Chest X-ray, AP view. Patient: 56 years old, sex M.
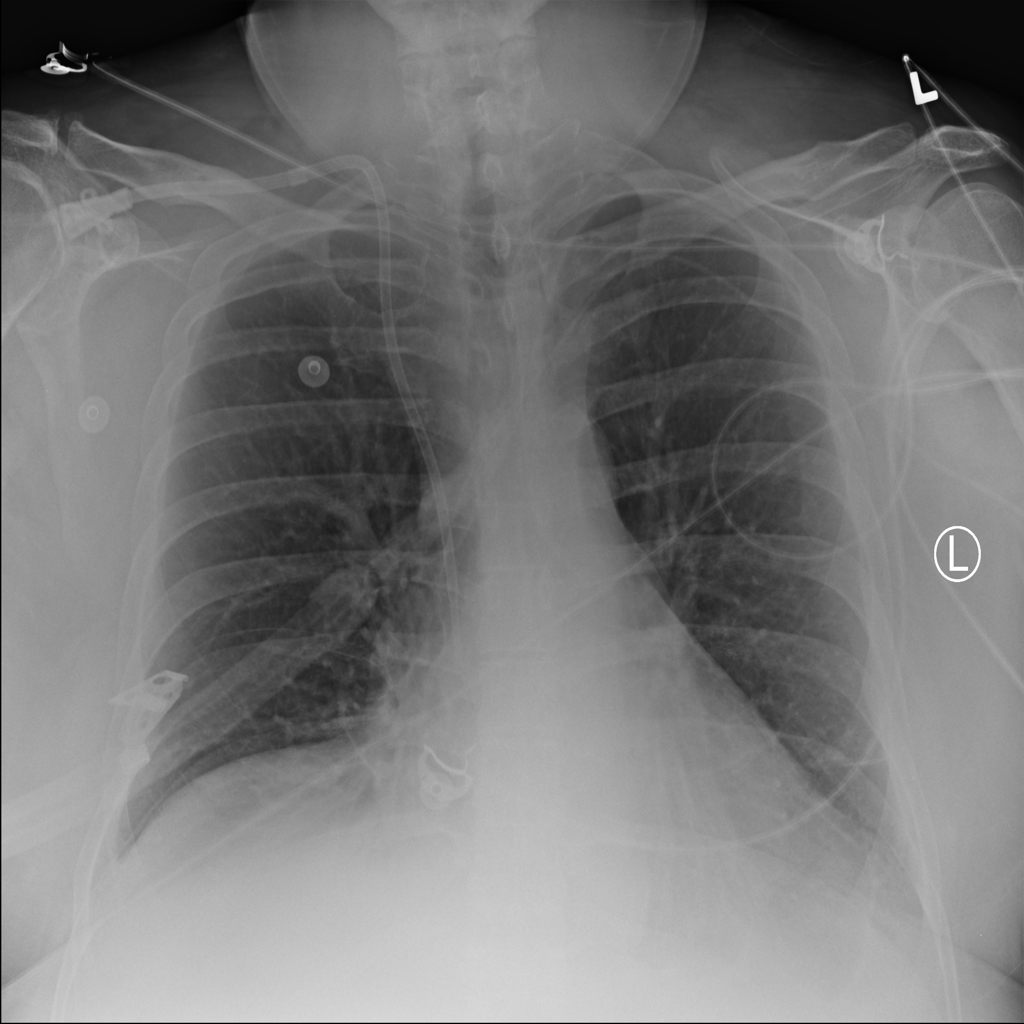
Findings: Effusion